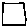
Label: square